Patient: sex M, age 69
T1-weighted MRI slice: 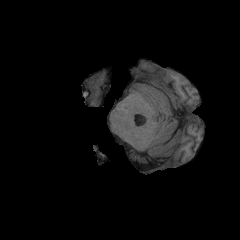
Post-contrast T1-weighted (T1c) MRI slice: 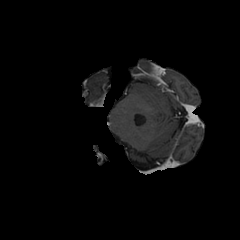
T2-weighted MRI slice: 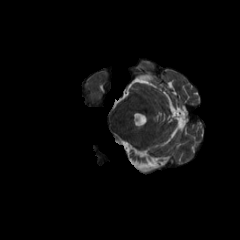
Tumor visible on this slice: no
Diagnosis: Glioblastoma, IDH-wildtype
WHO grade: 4